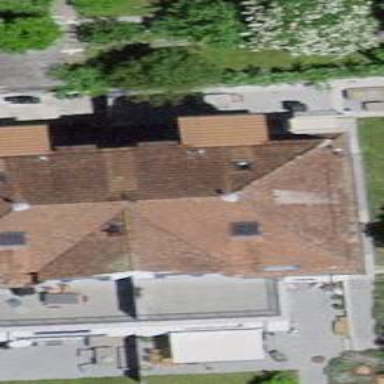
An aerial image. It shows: Semidetached house with hipped roof made of roof tiles.